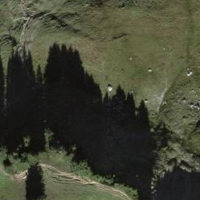
EUNIS habitat code: 23
Species observed at this site:
Arnica montana
Equisetum sylvaticum